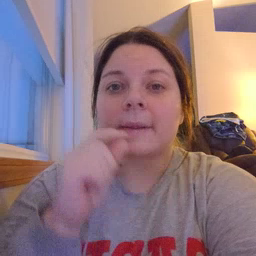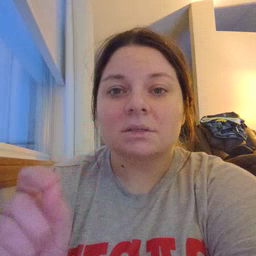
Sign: pencil